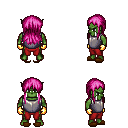
a pixel art fantasy rpg character, male body template, orc, green skin, steel chest armor, red pants, pink unkempt hairstyle, gold gloves, brown slippers, four views (front, back, left, right), 2x2 character sprite sheet, small pixel art, hard edges, no anti-aliasing